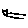
Label: cat